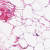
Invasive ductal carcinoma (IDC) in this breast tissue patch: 0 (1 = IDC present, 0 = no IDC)